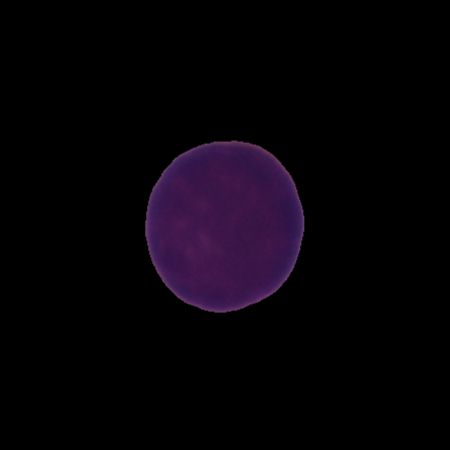
Label: healthy